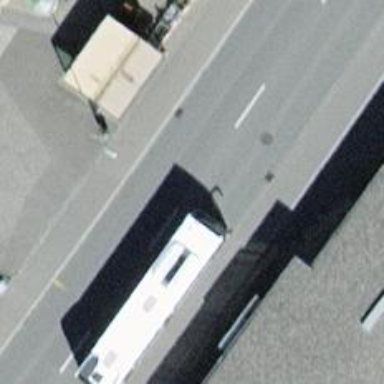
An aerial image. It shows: Bus stop with designated public transport stop position.